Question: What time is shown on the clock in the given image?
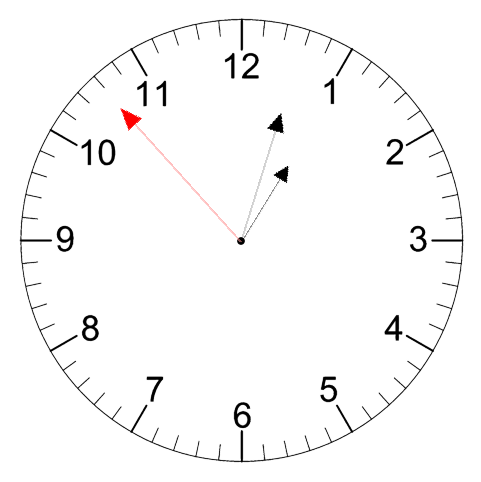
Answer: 01:02:53